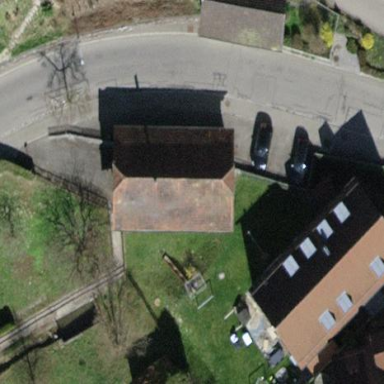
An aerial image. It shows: Group of garages.